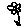
Label: flower